Question: I have table with following structure:

And I'm trying to get grouped values between two dates, problem is, that i would like to have also retuned rows for dates which are not in select, for example i have range for
'''
WHERE m.date BETWEEN "2014-09-02" AND "2014-09-10"
'''
But for example in date 2014-09-06 is no related row in table, so in result should be
'''
2014-09-06| 0 | 0 | 0 | 0
'''
How can i do it please? (if is it possible with SQLLite database).
'''
SELECT substr(m.date, 1, 10) as my_date, COUNT(m.ID) AS 'NUMBER_OF_ALL_CALLS',
(SELECT COUNT(*) FROM dialed_calls subq WHERE subq.call_result = 'DONE'
AND substr(m.date, 1, 10) = substr(subq.DATE, 1, 10)) as 'RESULT_DONE',
(SELECT COUNT(*) FROM dialed_calls subq WHERE subq.call_result = 'NOT_INTERESTED'
AND substr(m.date, 1, 10) = substr(subq.DATE, 1, 10)) as 'RESULT_NOT_INTERESTED',
(SELECT COUNT(*) FROM dialed_calls subq WHERE subq.call_result = 'NO_APPOINTMENT'
AND substr(m.date, 1, 10) = substr(subq.DATE, 1, 10)) as 'RESULT_NO_APP'
FROM dialed_calls m
WHERE m.date BETWEEN "2014-09-02" AND "2014-09-05"
GROUP BY my_date
'''
Many thanks for any help.
'''
BEGIN TRANSACTION;
CREATE TABLE dialed_calls(Id integer PRIMARY KEY,
'date' datetime,
'called_number' VARCHAR(45),
'call_result' VARCHAR(45),
'call_duration' INT,
'synced' BOOL);
/* Create few records in this table */
INSERT INTO dialed_calls VALUES(1,'2014-09-02 15:54:34+0200',
'800123456', 'NOT_INTERESTED', 10, 0);
INSERT INTO dialed_calls VALUES(2,'2014-09-02 15:56:30+0200',
'800123456', 'NO_APPOINTMENT', 10, 0);
INSERT INTO dialed_calls VALUES(3,'2014-09-02 16:01:49+0200',
'800123456', 'DONE', 9, 0);
INSERT INTO dialed_calls VALUES(4,'2014-09-02 16:03:03+0200',
'800123456', 'NO_APPOINTMENT', 69, 0);
INSERT INTO dialed_calls VALUES(5,'2014-09-02 18:09:34+0200',
'800123456', 'NO_APPOINTMENT', 3, 0);
INSERT INTO dialed_calls VALUES(6,'2014-09-02 18:54:02+0200',
'123456789', 'NO_APPOINTMENT', 89, 0);
INSERT INTO dialed_calls VALUES(7,'2014-09-02 18:55:25+0200',
'123456789', 'NOT_INTERESTED', 89, 0);
INSERT INTO dialed_calls VALUES(8,'2014-09-03 18:36:58+0200',
'123456789', 'DONE', 185, 0);
INSERT INTO dialed_calls VALUES(9,'2014-09-04 18:36:58+0200',
'123456789', 'DONE', 185, 0);
INSERT INTO dialed_calls VALUES(10,'2014-09-05 18:36:58+0200',
'123456789', 'DONE', 185, 0);
COMMIT;
'''
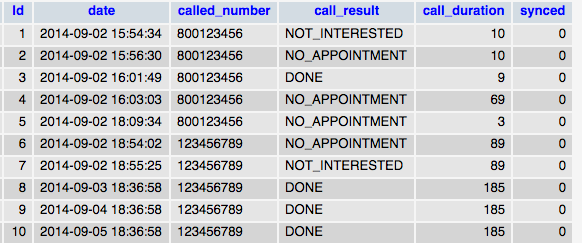
Answer: Try this:
'''
SELECT
d.date AS DATE,
IFNULL(NUMBER_OF_ALL_CALLS, 0) AS NUMBER_OF_ALL_CALLS,
IFNULL(RESULT_DONE, 0) AS RESULT_DONE,
IFNULL(RESULT_NOT_INTERESTED, 0) AS RESULT_NOT_INTERESTED,
IFNULL(RESULT_NO_APP, 0) AS RESULT_NO_APP
FROM
(SELECT DATE('1970-01-01', '+' || (t4.i*10000 + t3.i*1000 + t2.i*100 + t1.i*10 + t0.i) || ' days') date FROM
(SELECT 0 i UNION SELECT 1 UNION SELECT 2 UNION SELECT 3 UNION SELECT 4 UNION SELECT 5 UNION SELECT 6 UNION SELECT 7 UNION SELECT 8 UNION SELECT 9) t0,
(SELECT 0 i UNION SELECT 1 UNION SELECT 2 UNION SELECT 3 UNION SELECT 4 UNION SELECT 5 UNION SELECT 6 UNION SELECT 7 UNION SELECT 8 UNION SELECT 9) t1,
(SELECT 0 i UNION SELECT 1 UNION SELECT 2 UNION SELECT 3 UNION SELECT 4 UNION SELECT 5 UNION SELECT 6 UNION SELECT 7 UNION SELECT 8 UNION SELECT 9) t2,
(SELECT 0 i UNION SELECT 1 UNION SELECT 2 UNION SELECT 3 UNION SELECT 4 UNION SELECT 5 UNION SELECT 6 UNION SELECT 7 UNION SELECT 8 UNION SELECT 9) t3,
(SELECT 0 i UNION SELECT 1 UNION SELECT 2 UNION SELECT 3 UNION SELECT 4 UNION SELECT 5 UNION SELECT 6 UNION SELECT 7 UNION SELECT 8 UNION SELECT 9) t4) d
LEFT JOIN
(
SELECT substr(m.date, 1, 10) as my_date, COUNT(m.ID) AS 'NUMBER_OF_ALL_CALLS',
(SELECT COUNT(*) FROM dialed_calls subq WHERE subq.call_result = 'DONE'
AND substr(m.date, 1, 10) = substr(subq.DATE, 1, 10)) as 'RESULT_DONE',
(SELECT COUNT(*) FROM dialed_calls subq WHERE subq.call_result = 'NOT_INTERESTED'
AND substr(m.date, 1, 10) = substr(subq.DATE, 1, 10)) as 'RESULT_NOT_INTERESTED',
(SELECT COUNT(*) FROM dialed_calls subq WHERE subq.call_result = 'NO_APPOINTMENT'
AND substr(m.date, 1, 10) = substr(subq.DATE, 1, 10)) as 'RESULT_NO_APP'
FROM dialed_calls m
GROUP BY my_date
) t
ON d.date = t.my_date
WHERE d.date BETWEEN '2014-09-02' AND '2014-09-10'
ORDER BY d.date;
'''
Above query will first the retrieve the dates between the specified date range and later will join the retrieved values with your table.